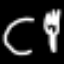
Label: fork